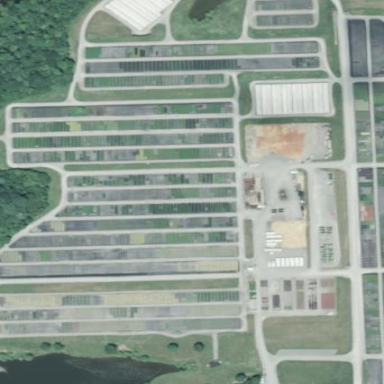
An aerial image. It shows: Plant nursery.